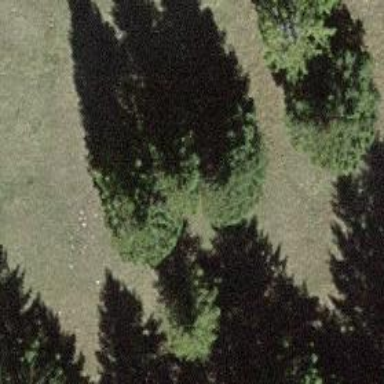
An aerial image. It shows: Beautiful tree in nature.